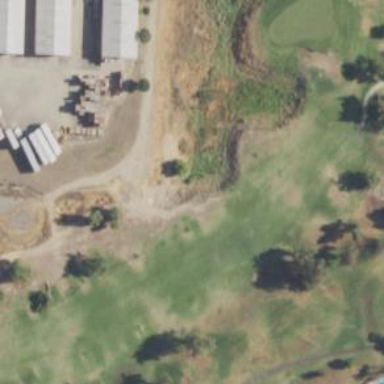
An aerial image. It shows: Golf hole.